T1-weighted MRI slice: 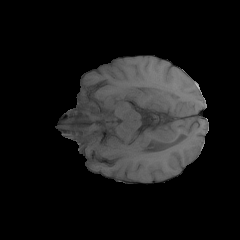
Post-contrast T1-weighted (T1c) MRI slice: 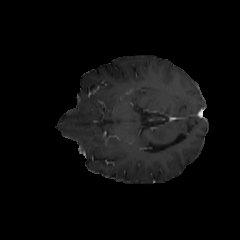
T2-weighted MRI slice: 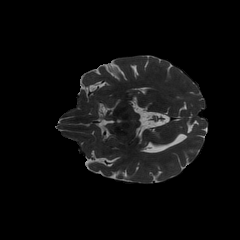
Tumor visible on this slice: no